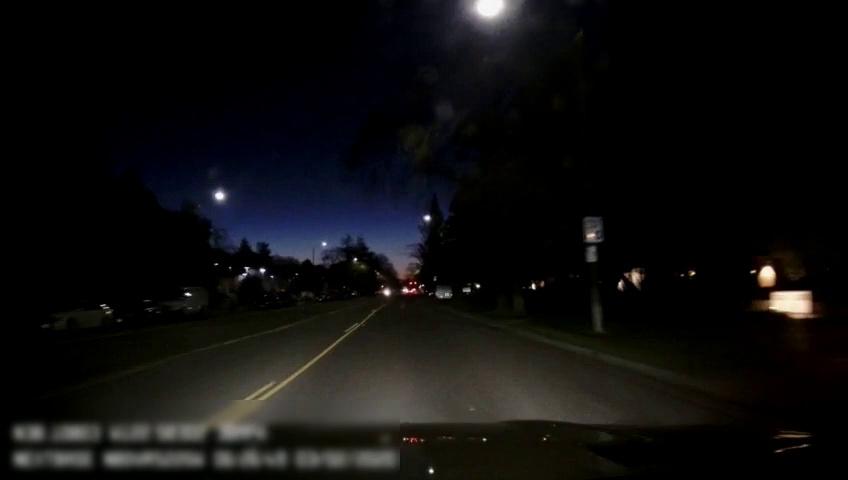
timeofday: Night
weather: Cloudy
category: Drivable Space
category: Vehicles | Car
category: Vehicles | Van
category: Vehicles | Car
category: Vehicles | Van
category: Lanes | Current Lane
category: Lanes | Opposite Lane
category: Traffic | Signs